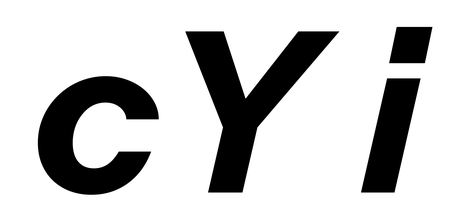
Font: InstrumentSans-Italic_Bold_Italic